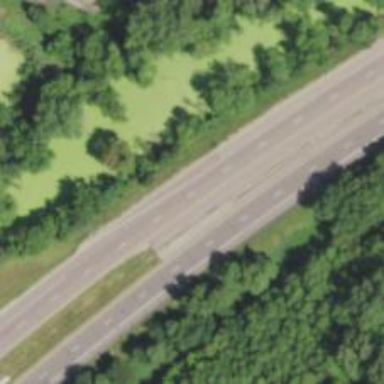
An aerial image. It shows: Asphalt road designated as trunk highway.